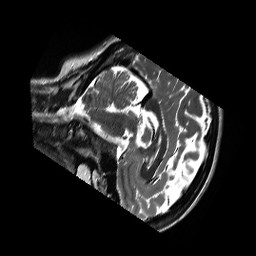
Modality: T2w
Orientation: sagittal
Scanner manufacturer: siemens
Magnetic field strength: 3 T
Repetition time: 13.52 s
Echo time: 0.088 s